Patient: sex M, age 58
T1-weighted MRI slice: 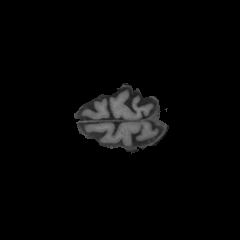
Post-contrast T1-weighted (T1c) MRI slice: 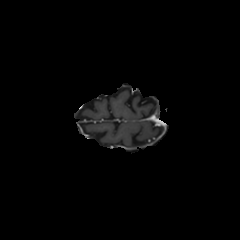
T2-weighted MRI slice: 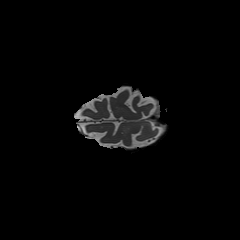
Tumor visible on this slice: no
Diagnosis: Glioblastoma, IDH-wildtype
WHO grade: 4